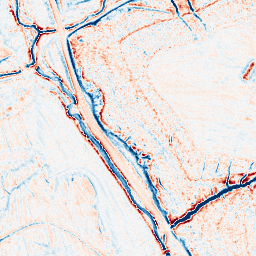
Category: edge_preserving
Decomposition family: anisotropic_diffusion
Decomposition parameters: iterations: 20
kappa: 100
gamma: 0.1
Upsampling method: sinc_hamming
Upsampling parameters: scale: 2
kernel_size: 8
Upsampling scale: 2